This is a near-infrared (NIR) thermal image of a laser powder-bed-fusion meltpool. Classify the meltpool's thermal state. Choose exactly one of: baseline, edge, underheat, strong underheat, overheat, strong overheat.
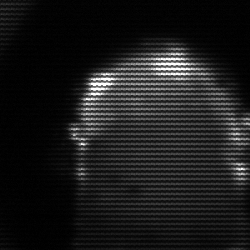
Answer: baseline